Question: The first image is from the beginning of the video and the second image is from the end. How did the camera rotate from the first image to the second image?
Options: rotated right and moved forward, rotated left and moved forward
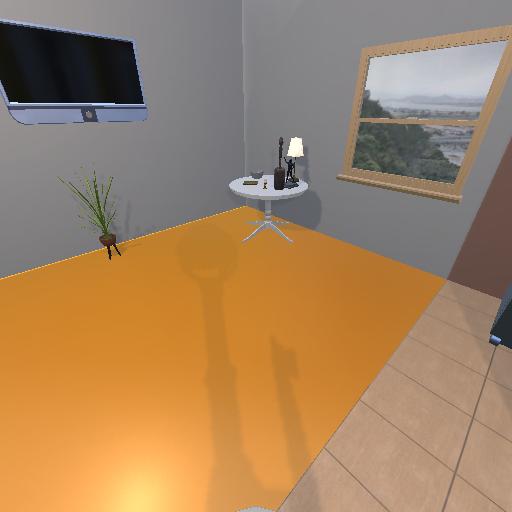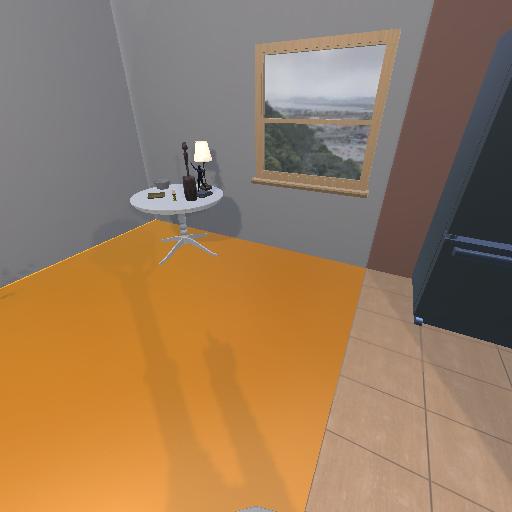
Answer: rotated right and moved forward